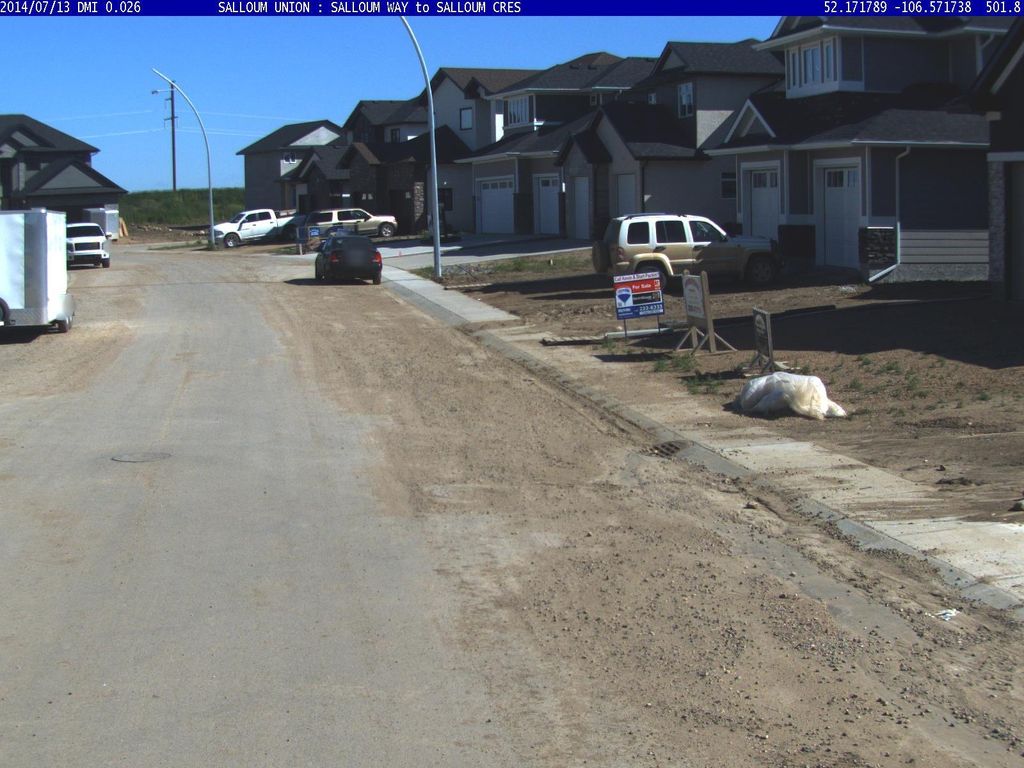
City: saskatoon